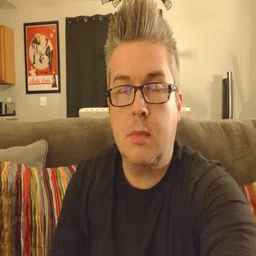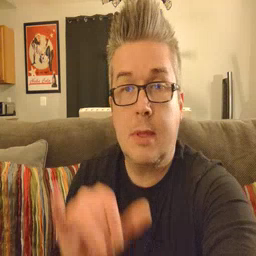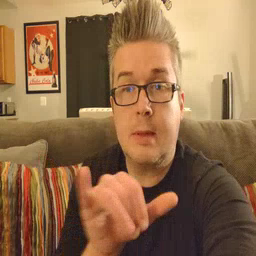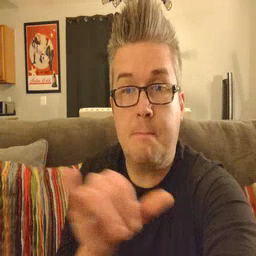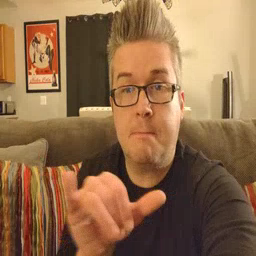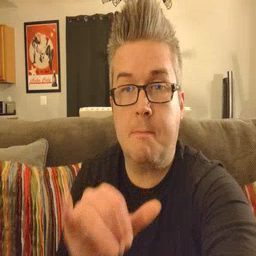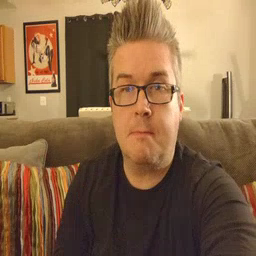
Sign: same